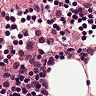
Metastatic tissue present: no